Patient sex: M
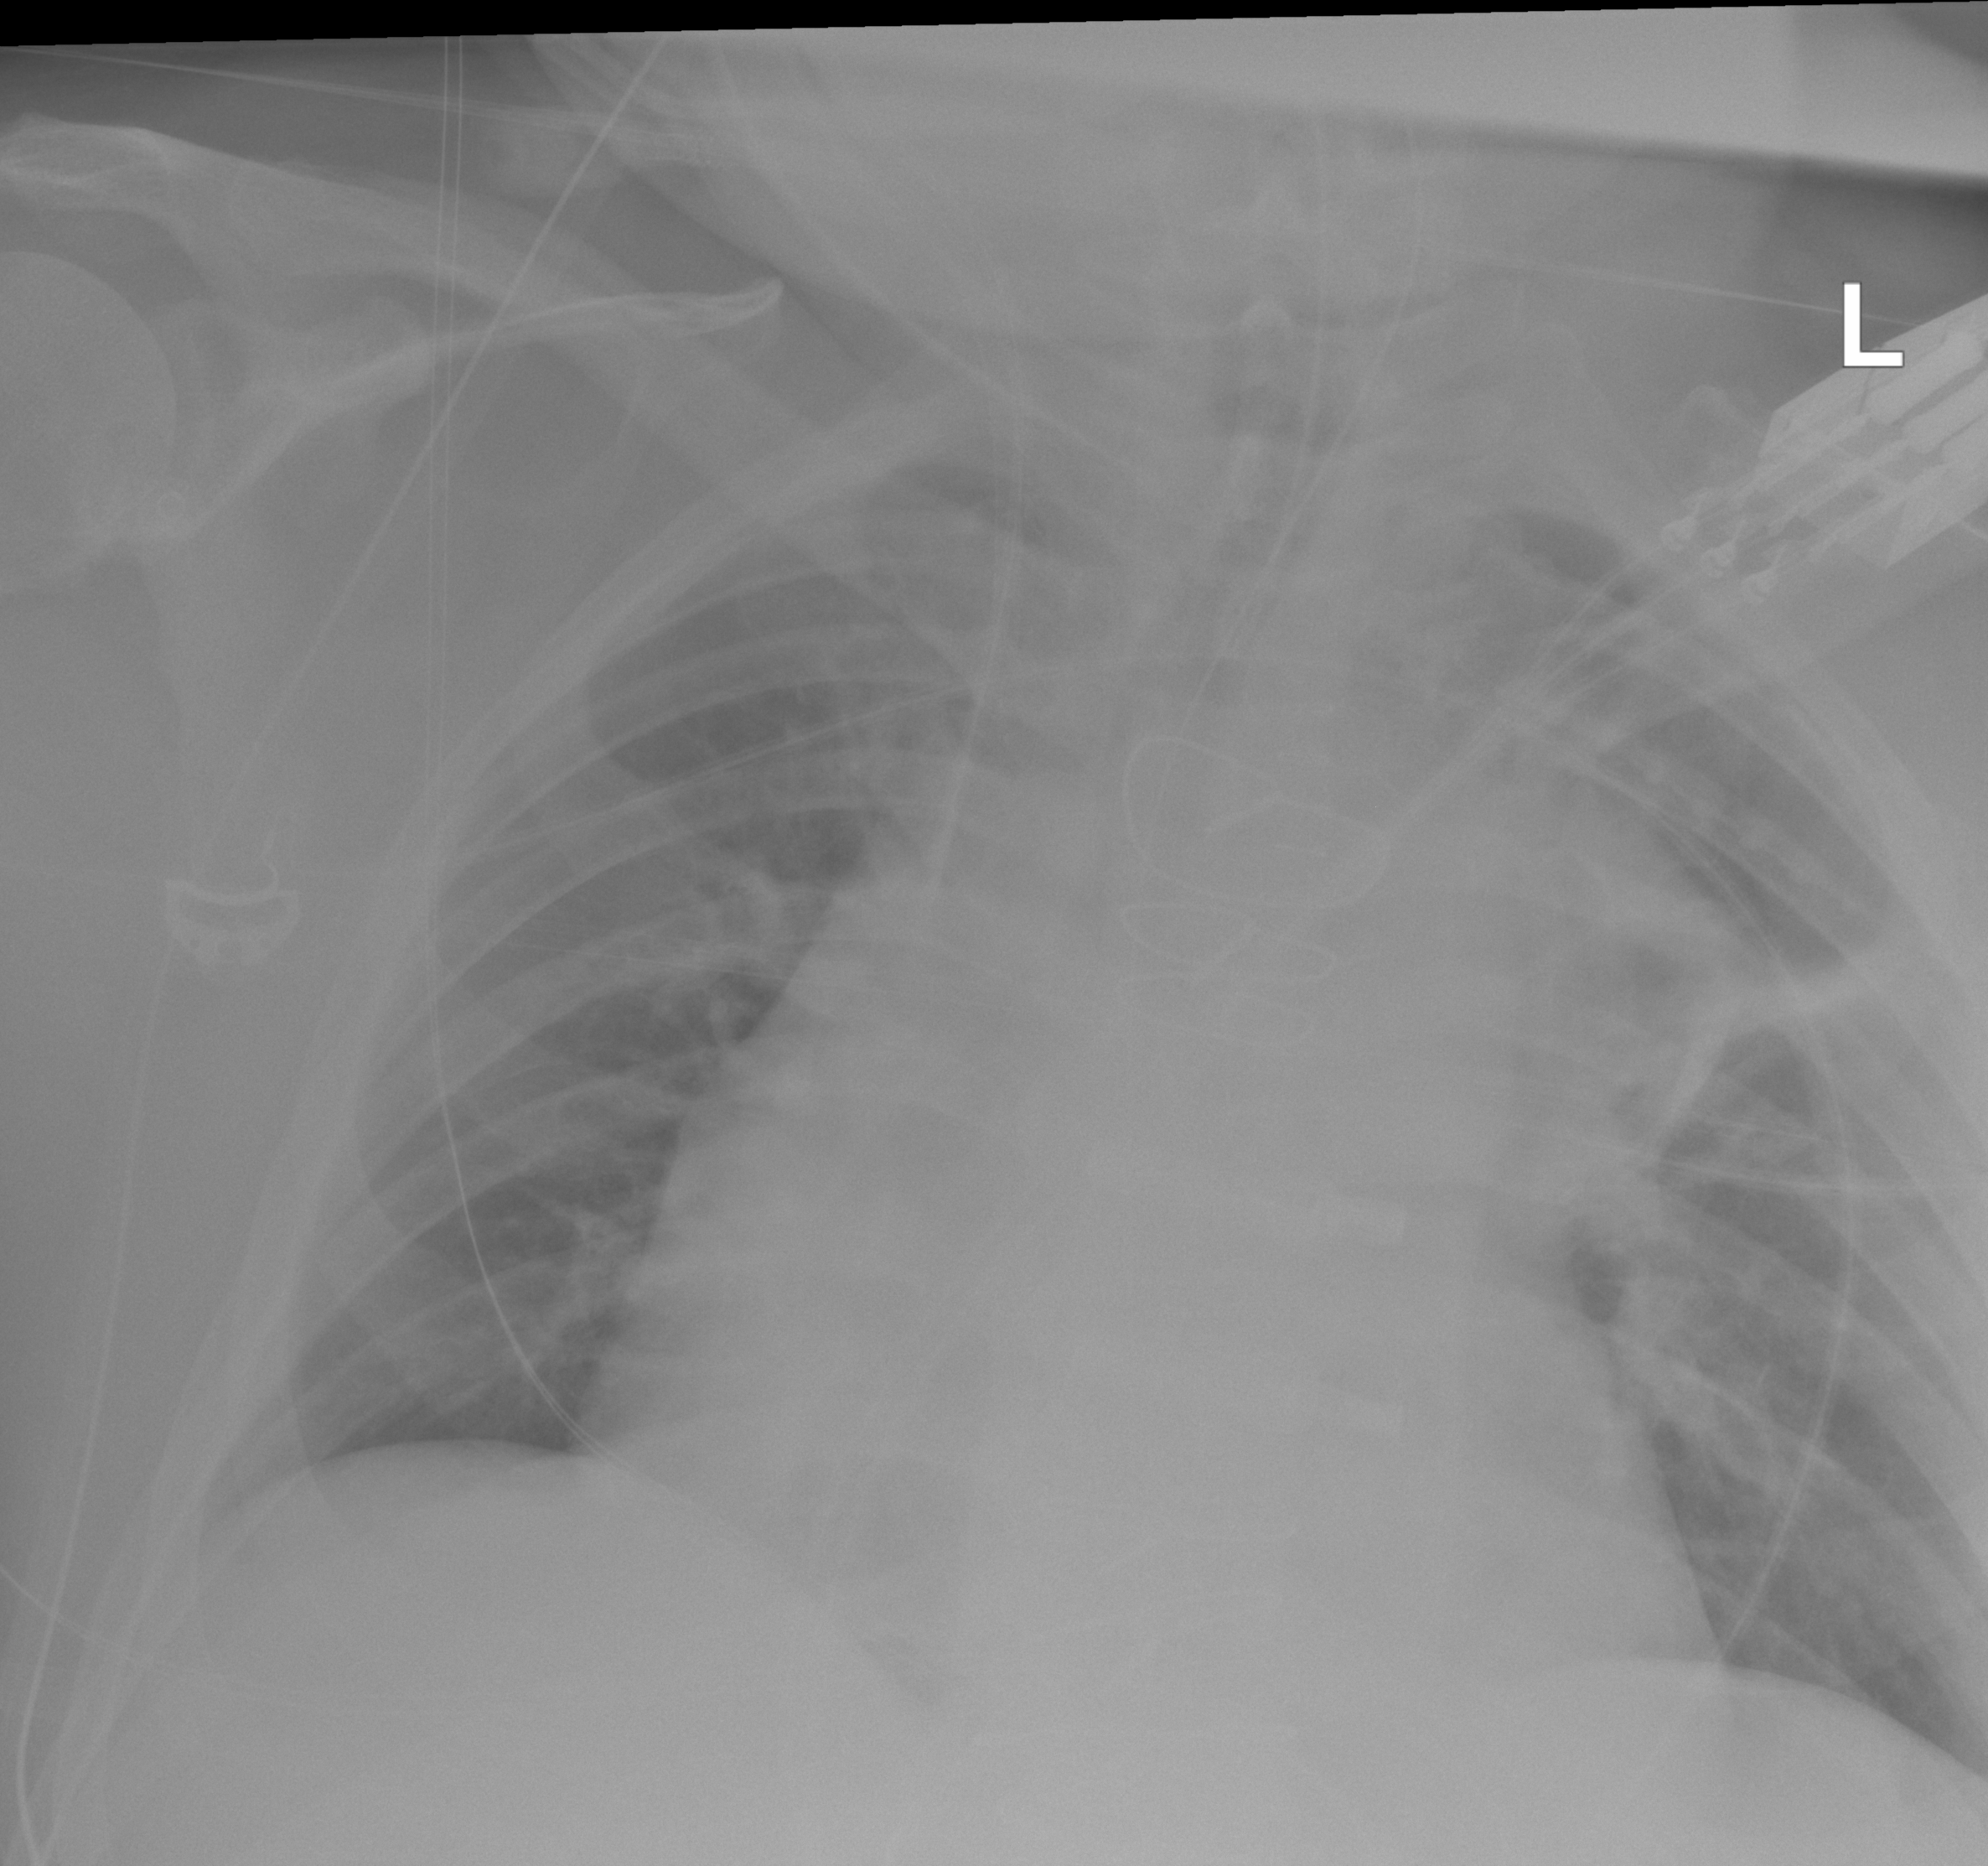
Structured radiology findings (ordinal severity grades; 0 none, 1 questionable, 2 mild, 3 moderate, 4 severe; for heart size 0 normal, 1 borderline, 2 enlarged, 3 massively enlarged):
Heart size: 1
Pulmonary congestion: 1
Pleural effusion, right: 0
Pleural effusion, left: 0
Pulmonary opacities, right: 0
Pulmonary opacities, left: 0
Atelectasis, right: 0
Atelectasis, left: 0